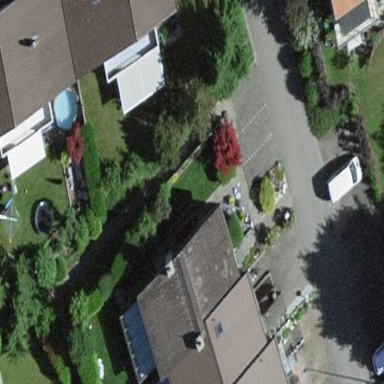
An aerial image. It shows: Terrace building.